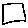
Label: square